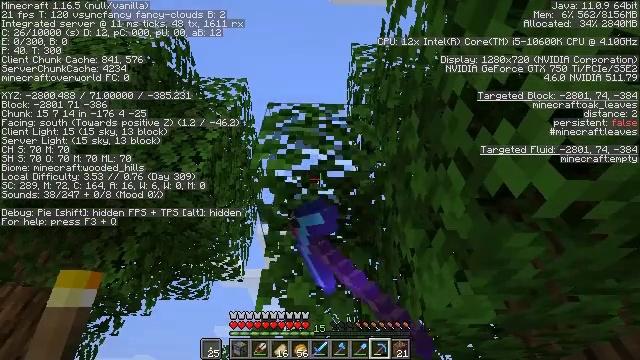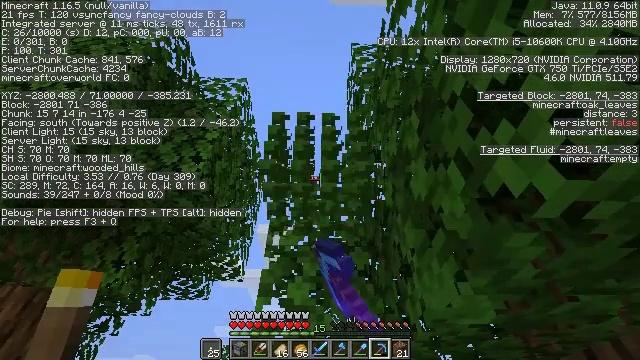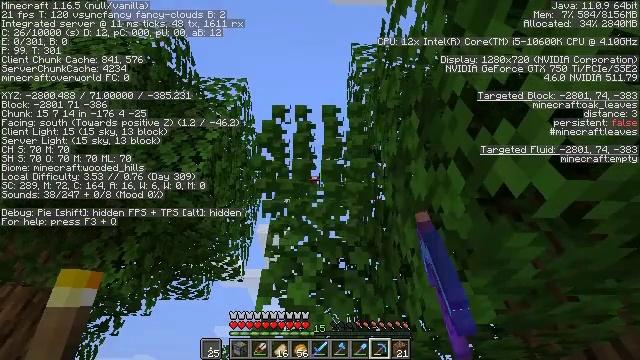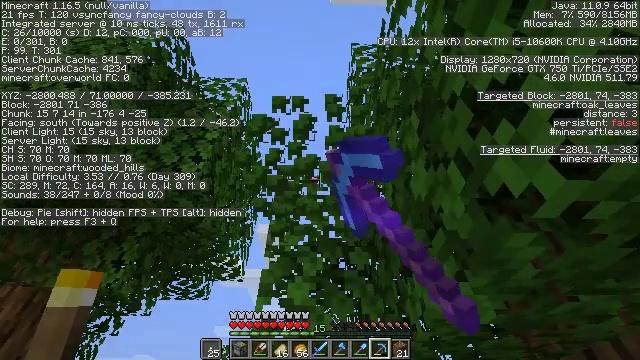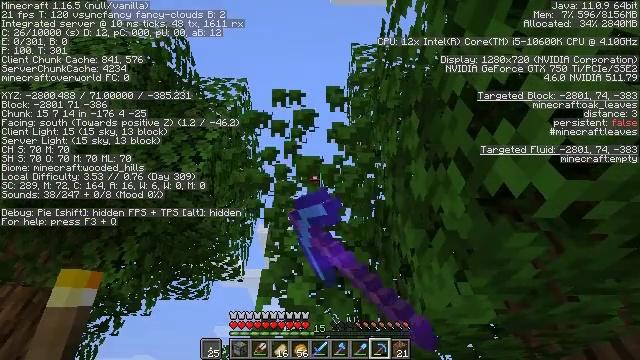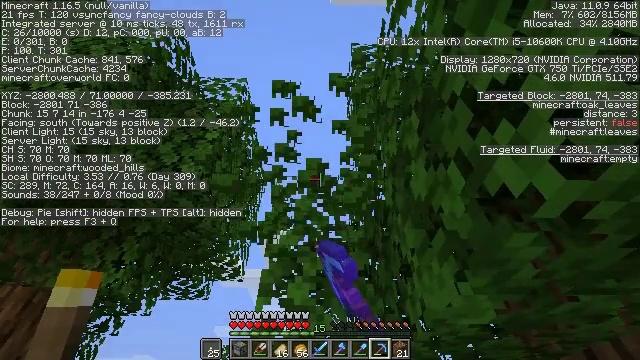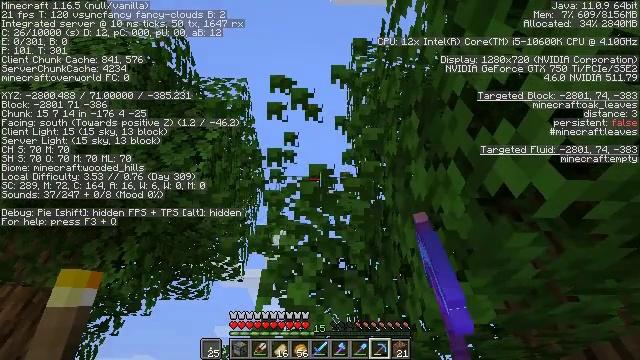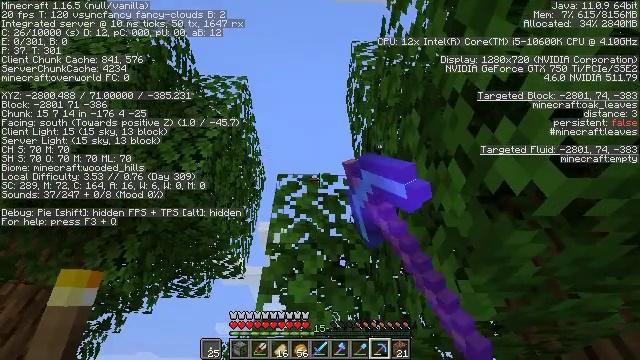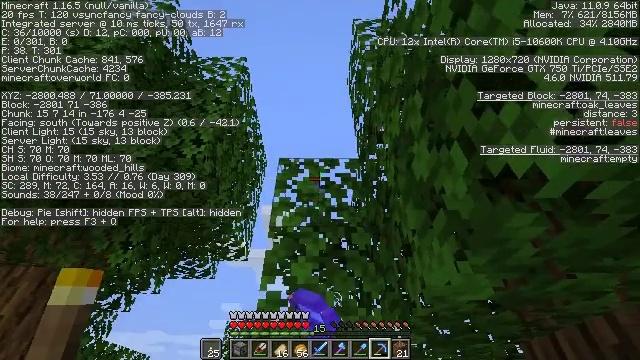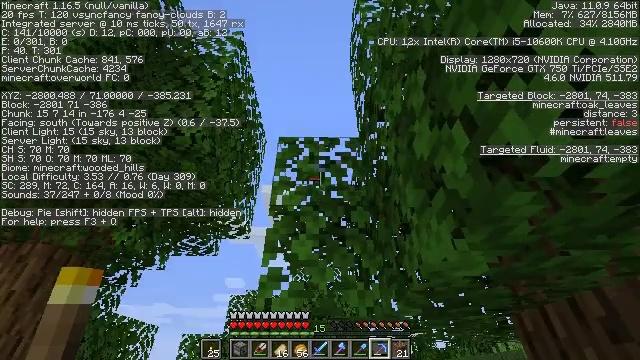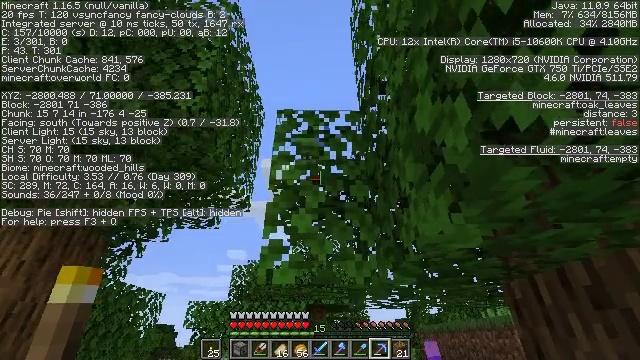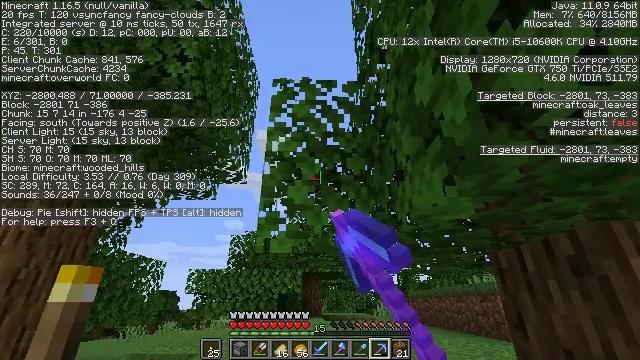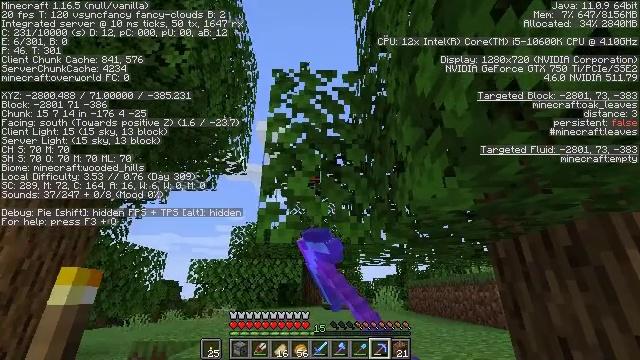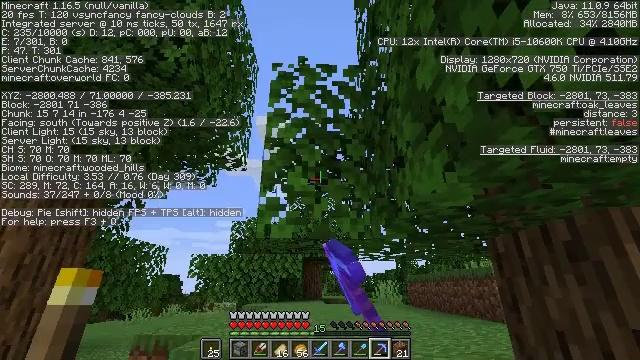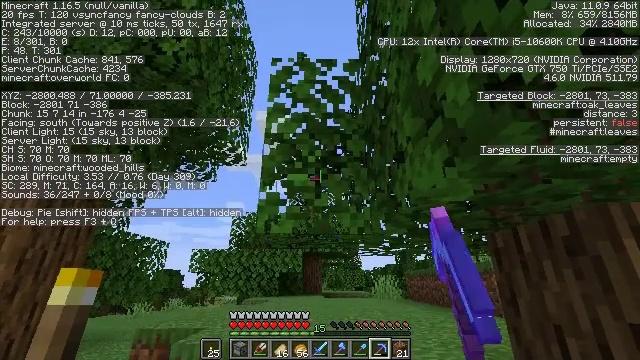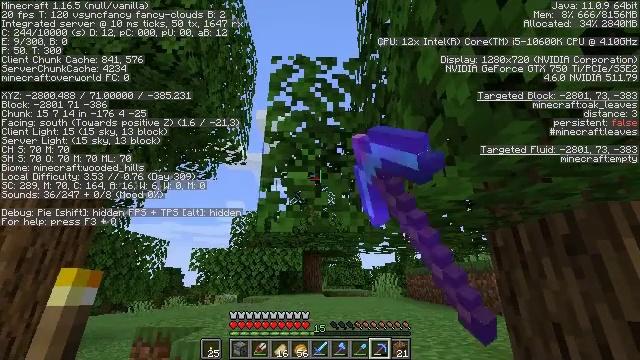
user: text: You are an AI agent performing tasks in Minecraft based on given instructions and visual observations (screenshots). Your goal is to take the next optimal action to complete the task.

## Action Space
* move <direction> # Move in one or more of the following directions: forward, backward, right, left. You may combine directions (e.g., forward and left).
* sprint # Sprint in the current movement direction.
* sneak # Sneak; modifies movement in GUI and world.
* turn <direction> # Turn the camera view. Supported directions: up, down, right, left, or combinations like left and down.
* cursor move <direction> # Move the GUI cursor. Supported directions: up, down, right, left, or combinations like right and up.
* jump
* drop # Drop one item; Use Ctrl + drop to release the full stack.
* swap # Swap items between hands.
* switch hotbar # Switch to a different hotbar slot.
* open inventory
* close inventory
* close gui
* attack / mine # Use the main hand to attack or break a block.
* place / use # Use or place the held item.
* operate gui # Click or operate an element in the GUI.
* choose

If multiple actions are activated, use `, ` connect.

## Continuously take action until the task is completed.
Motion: motion action
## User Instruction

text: Trim the tree by mining oak leaves.
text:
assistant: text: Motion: attack / mine
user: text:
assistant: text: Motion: attack / mine
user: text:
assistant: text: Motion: attack / mine
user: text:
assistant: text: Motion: attack / mine
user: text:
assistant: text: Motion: attack / mine
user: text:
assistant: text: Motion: attack / mine
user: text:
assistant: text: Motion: attack / mine
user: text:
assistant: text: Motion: turn down, attack / mine
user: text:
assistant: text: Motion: turn down, attack / mine
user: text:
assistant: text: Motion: turn down, attack / mine
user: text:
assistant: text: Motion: turn down, attack / mine
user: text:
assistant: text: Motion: turn down, attack / mine
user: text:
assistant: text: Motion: turn down, attack / mine
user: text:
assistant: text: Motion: turn down, attack / mine
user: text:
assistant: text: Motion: attack / mine
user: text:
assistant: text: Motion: attack / mine
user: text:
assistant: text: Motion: attack / mine
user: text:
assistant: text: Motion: attack / mine
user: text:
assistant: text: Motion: attack / mine
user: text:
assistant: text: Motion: attack / mine
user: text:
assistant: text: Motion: turn up, attack / mine
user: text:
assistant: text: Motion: turn up, attack / mine
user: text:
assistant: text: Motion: turn up, attack / mine
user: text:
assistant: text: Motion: attack / mine
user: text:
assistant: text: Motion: attack / mine
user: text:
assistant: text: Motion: attack / mine
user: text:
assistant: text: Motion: attack / mine
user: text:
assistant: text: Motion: attack / mine
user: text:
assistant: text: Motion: attack / mine
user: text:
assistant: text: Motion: attack / mine